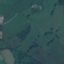
Land use / land cover class: Pasture